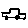
Label: car